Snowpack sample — Snodgrass Mountain, Crested Butte, Colorado (2/4/25, 12:06 PM MST)
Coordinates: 38.923, -106.968
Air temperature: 35 °F
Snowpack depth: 80 cm
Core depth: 50 cm
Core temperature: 30.2 °F
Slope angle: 14°, slope face: 78°
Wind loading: low
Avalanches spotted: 0
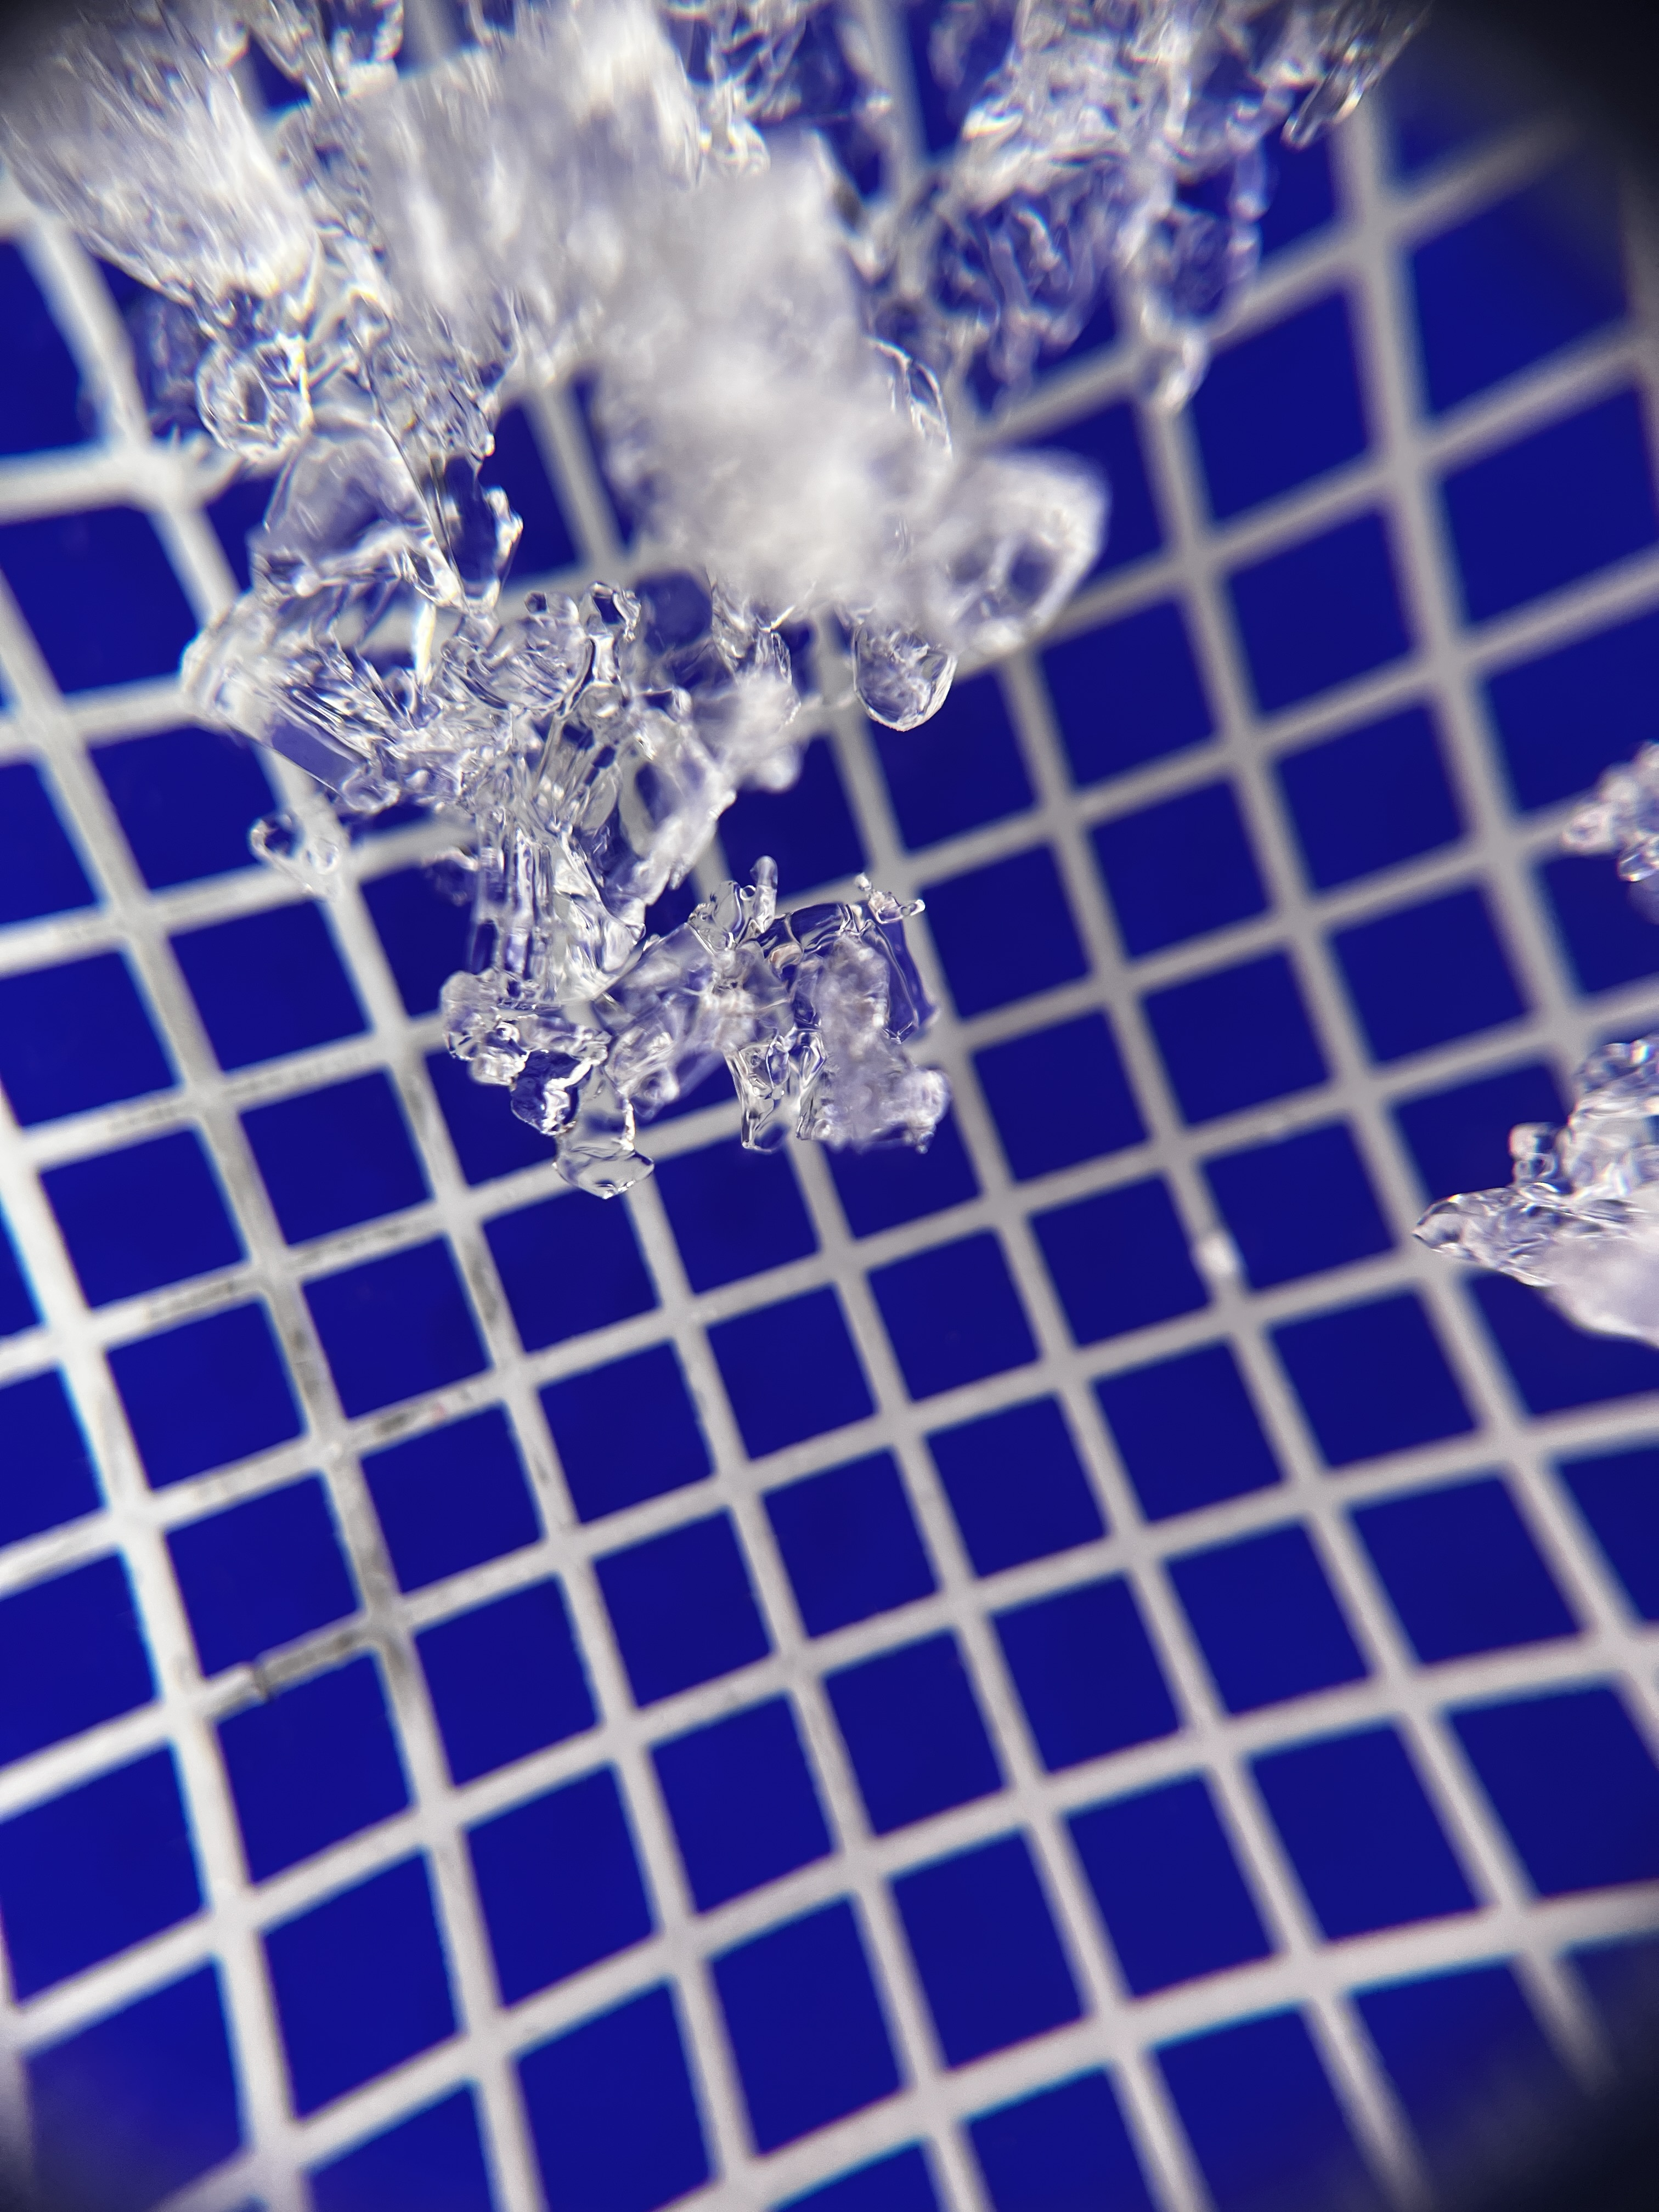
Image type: magnified_profile
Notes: No avalanches nearby, unusually warm weather for the last month reported by residents, Collected 25 yards from treeline